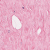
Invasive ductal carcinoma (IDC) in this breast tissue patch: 0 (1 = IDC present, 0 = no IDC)